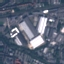
Label: Industrial